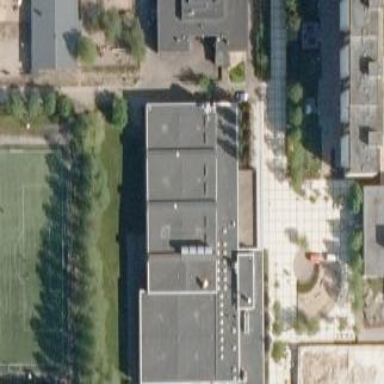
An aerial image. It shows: Part of building with color of light gray (#CCCCCC).